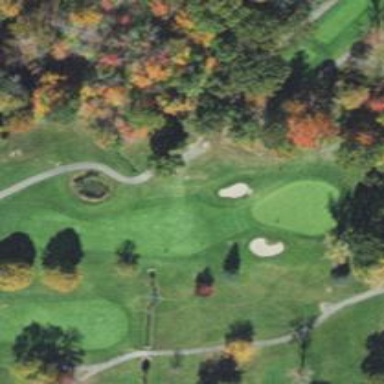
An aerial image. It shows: Golf hole.